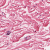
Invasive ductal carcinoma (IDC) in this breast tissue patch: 0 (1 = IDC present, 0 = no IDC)